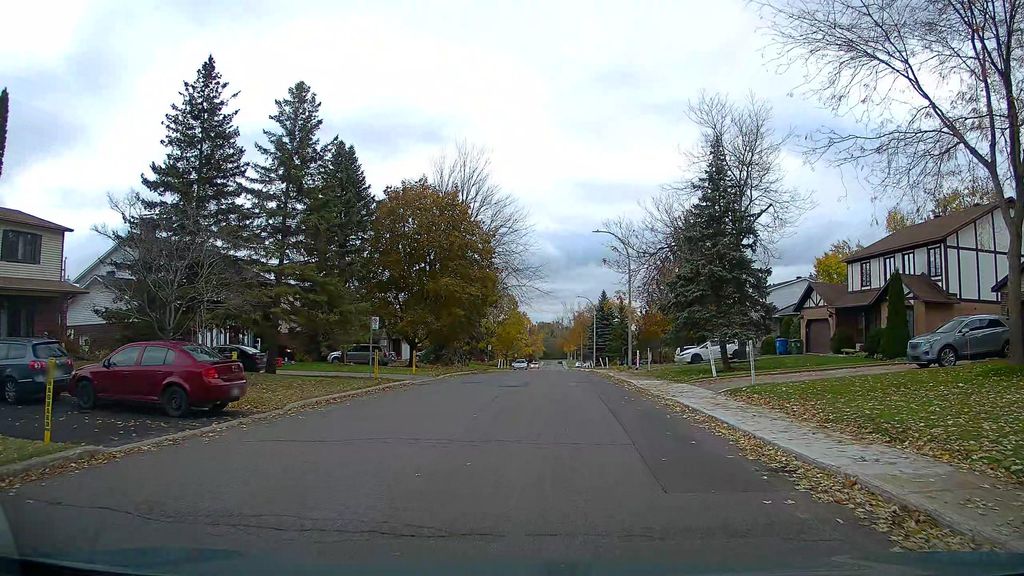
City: montreal